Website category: university
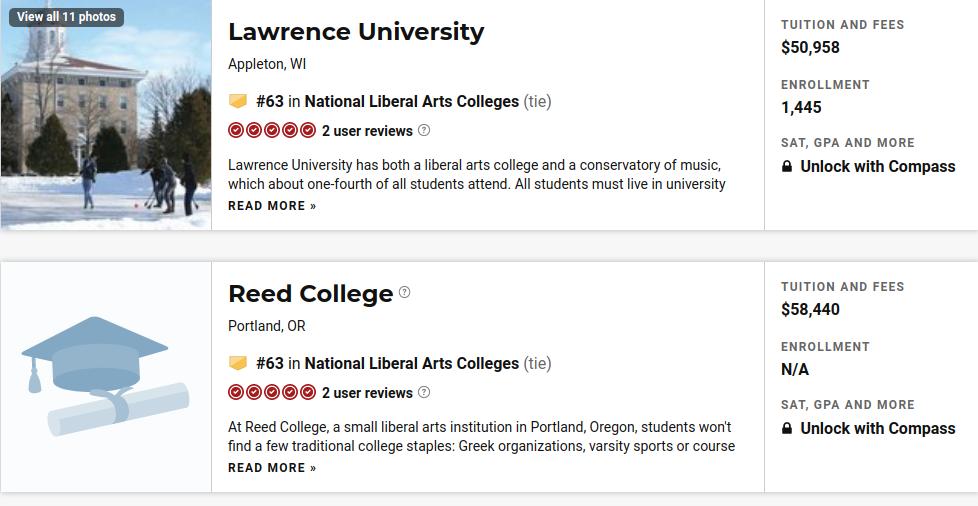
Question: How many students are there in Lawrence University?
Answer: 1,445

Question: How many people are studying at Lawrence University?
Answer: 1,445

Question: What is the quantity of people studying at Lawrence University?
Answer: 1,445

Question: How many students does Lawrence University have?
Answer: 1,445

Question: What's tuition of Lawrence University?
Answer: $50,958

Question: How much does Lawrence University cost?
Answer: $50,958

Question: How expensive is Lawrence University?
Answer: $50,958

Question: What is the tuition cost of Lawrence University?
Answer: $50,958

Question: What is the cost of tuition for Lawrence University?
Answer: $50,958

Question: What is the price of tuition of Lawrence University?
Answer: $50,958

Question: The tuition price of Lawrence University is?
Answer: $50,958

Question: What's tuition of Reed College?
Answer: $58,440

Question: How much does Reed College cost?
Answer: $58,440

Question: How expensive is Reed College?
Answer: $58,440

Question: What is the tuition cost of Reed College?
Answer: $58,440

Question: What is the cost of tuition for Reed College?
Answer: $58,440

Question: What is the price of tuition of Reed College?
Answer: $58,440

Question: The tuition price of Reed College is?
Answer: $58,440

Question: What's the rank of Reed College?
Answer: #63

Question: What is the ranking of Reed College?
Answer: #63

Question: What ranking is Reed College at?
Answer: #63

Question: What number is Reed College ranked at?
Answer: #63

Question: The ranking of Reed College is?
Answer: #63

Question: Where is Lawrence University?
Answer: Appleton, WI

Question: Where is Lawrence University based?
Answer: Appleton, WI

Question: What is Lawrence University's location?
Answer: Appleton, WI

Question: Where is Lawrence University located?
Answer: Appleton, WI

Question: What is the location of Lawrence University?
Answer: Appleton, WI

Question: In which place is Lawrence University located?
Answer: Appleton, WI

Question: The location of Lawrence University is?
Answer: Appleton, WI

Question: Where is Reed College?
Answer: Portland, OR

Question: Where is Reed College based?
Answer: Portland, OR

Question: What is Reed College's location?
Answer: Portland, OR

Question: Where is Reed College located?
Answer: Portland, OR

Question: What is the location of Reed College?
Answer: Portland, OR

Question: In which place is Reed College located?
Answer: Portland, OR

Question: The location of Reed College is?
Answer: Portland, OR

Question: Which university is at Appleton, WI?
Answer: Lawrence University

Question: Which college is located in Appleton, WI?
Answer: Lawrence University

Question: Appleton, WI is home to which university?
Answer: Lawrence University

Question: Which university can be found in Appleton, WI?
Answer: Lawrence University

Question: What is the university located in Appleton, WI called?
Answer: Lawrence University

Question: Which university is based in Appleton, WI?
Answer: Lawrence University

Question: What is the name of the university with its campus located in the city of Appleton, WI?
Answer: Lawrence University

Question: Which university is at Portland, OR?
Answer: Reed College

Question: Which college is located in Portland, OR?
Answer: Reed College

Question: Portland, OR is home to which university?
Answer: Reed College

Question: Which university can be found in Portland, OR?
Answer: Reed College

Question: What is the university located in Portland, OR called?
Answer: Reed College

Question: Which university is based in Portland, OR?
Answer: Reed College

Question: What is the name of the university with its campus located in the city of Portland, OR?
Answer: Reed College